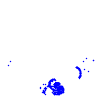
Particle: electron